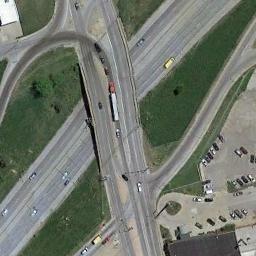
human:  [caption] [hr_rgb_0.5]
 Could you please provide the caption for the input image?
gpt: The overpass is over the roads and a parking lot is next to the overpass .

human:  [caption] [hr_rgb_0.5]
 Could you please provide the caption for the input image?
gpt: The overpass is next to the grass and a parking lot .

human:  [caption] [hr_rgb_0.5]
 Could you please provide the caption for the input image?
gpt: Below this overpass is a four-lane highway .

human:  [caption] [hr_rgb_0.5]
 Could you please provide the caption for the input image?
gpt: There are several cars are on the overpass .

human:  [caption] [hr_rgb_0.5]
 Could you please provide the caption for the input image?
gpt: There are some green lawns beside the overpass .